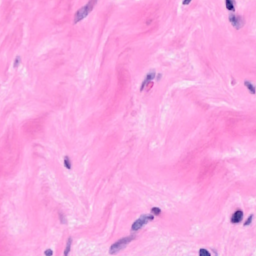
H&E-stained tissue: Breast